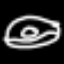
Label: donut